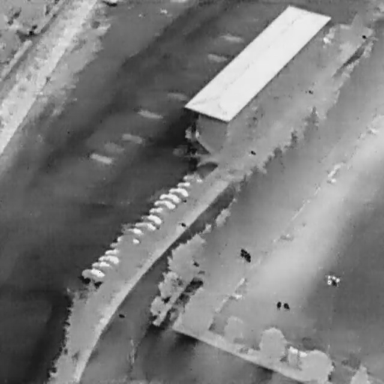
There are 17 objects shown in the infrared image, including two People, and 15 Cars.